Interaction volume radius: 5 \u00c5
Interaction volume height: 10 \u00c5
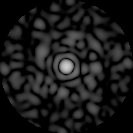
Disorder parameter: 0.8761